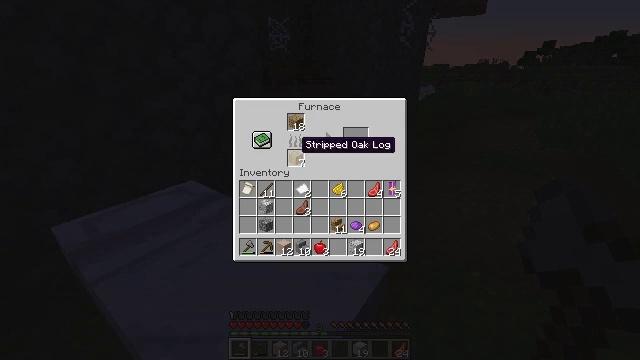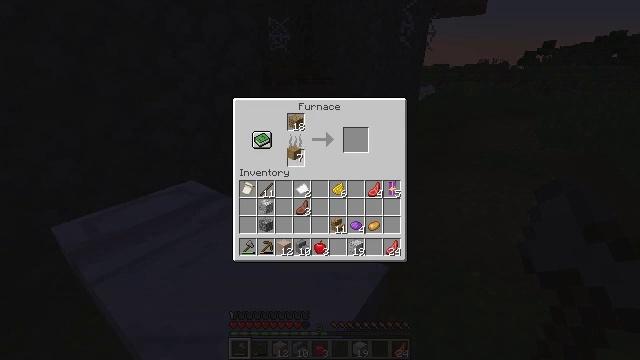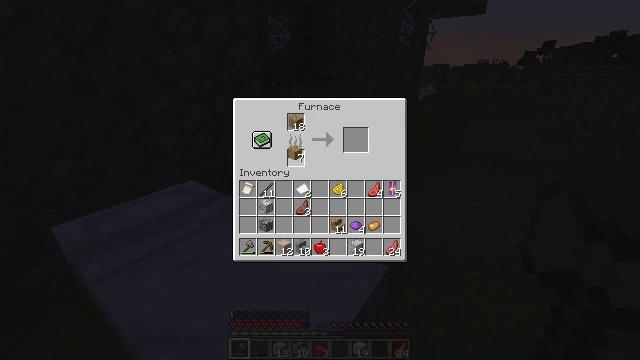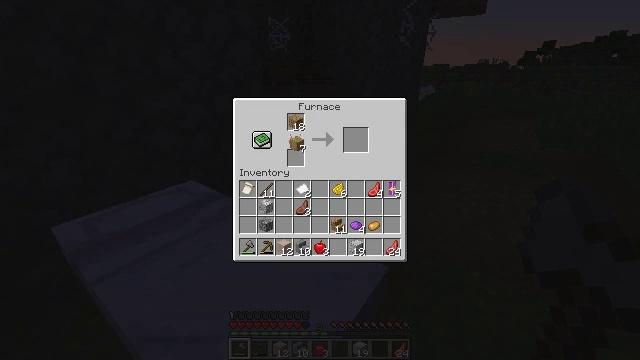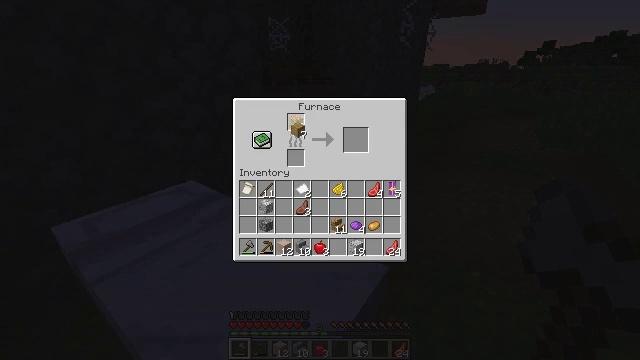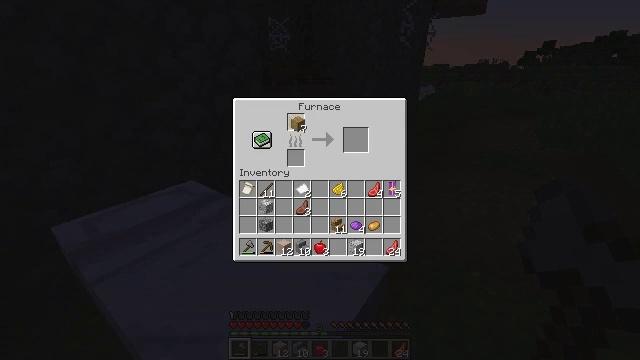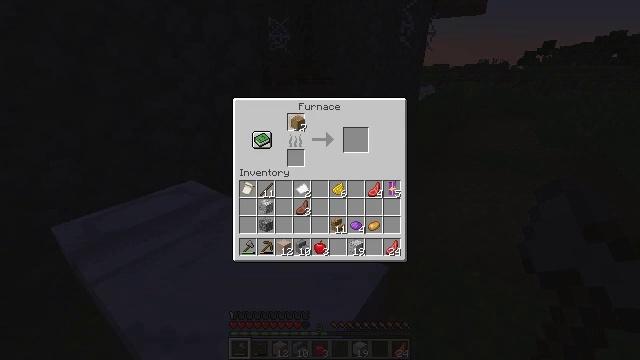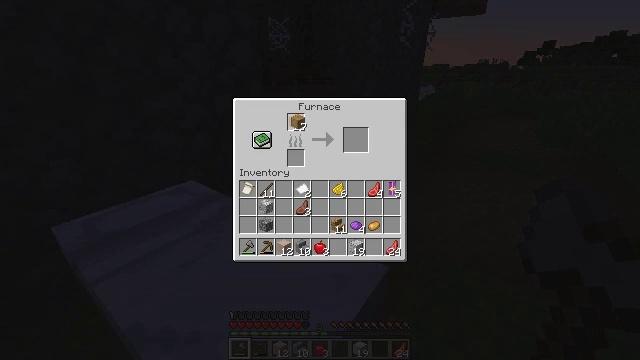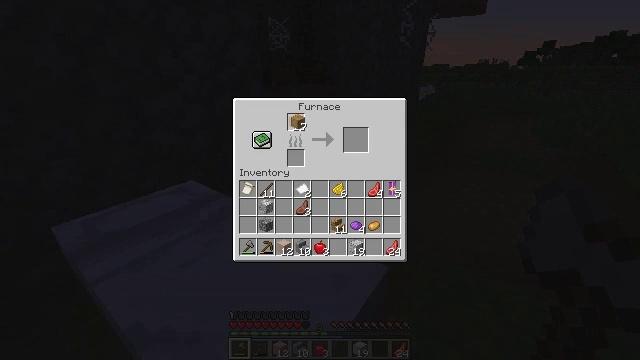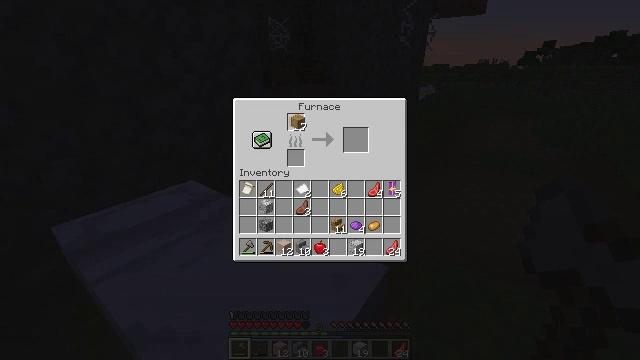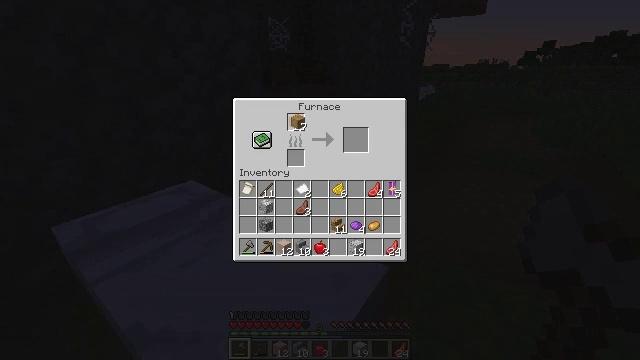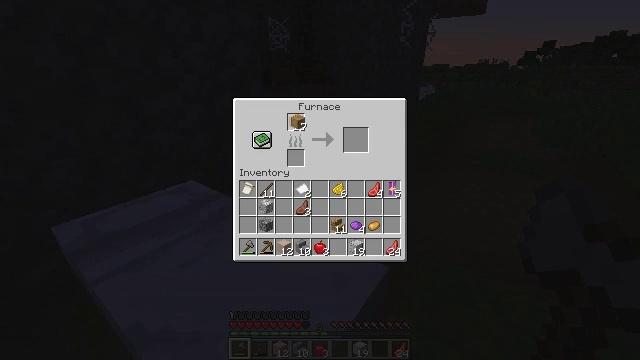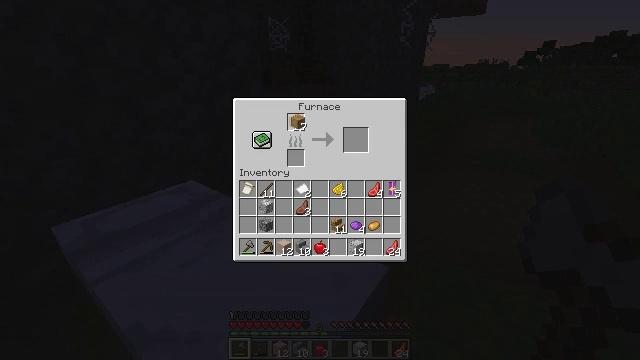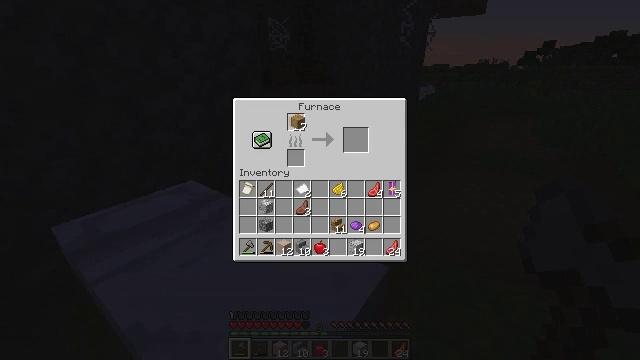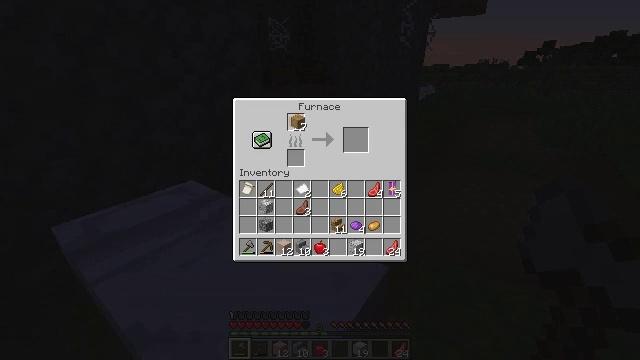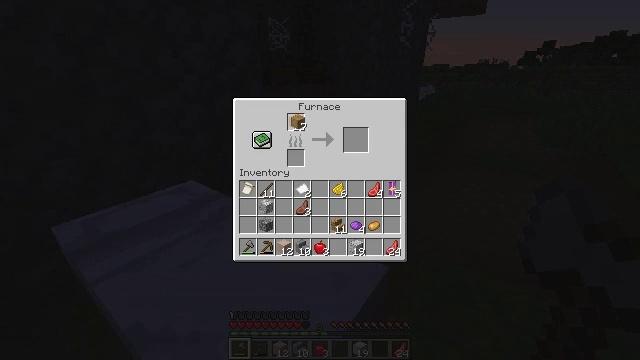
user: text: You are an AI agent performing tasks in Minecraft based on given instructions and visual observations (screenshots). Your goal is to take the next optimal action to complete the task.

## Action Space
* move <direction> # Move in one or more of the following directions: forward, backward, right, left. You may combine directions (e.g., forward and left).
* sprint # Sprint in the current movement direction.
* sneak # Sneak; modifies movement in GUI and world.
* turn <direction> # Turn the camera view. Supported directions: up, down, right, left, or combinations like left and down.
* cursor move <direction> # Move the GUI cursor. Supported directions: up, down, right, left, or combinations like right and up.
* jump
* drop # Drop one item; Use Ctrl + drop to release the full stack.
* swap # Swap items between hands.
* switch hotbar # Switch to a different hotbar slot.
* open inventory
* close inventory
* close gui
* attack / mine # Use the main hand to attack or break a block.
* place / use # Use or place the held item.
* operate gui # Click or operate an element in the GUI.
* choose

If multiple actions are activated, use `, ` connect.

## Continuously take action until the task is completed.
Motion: motion action
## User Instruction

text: craft item air
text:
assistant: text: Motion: operate gui
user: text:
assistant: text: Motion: operate gui
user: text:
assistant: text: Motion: cursor move up, operate gui
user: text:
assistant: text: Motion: cursor move up
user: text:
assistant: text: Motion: no_op
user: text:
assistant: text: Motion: no_op
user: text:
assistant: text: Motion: no_op
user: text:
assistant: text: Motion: no_op
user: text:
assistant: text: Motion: no_op
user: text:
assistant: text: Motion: no_op
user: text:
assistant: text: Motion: no_op
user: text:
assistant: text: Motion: no_op
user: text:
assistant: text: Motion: no_op
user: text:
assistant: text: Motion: no_op
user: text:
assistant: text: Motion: no_op
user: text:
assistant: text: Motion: no_op
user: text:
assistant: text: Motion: no_op
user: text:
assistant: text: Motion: no_op
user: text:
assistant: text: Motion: no_op
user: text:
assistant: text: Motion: no_op
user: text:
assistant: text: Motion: no_op
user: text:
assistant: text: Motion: no_op
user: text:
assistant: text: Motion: operate gui
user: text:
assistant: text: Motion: operate gui
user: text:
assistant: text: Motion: operate gui
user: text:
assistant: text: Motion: no_op
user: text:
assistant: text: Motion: no_op
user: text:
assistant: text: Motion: cursor move down
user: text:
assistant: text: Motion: no_op
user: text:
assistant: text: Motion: no_op